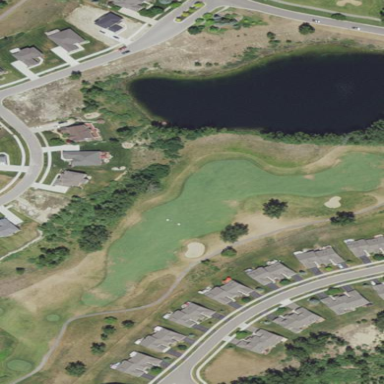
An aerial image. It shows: Area of rough grass used for golf.